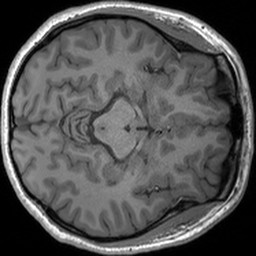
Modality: T1w
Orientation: axial
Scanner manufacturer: siemens
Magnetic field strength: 3 T
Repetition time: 1.54 s
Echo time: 0.00234 s